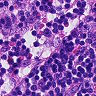
Metastatic tissue present: no